Question: I have a game that effectively has two paddles in it, and I've got it working set up so that either the players or an AI can control either paddle. However, I'm trying to figure out how to get my AI to actually smoothly run after the ball and catch it, instead of simply brute-forcing it with a basic "Direction of Ball" = Opposite direction AI moves.
In order to do so, I'm trying to write some code that will allow the AI to predict where it will land, when the ball is in it's court or going to be. It's not going that well. This is a diagram of what I want to achieve:

So, I've been studying Unity3D and came up with this:
'''
Vector3 BallMinder = BallPosition.gameObject.rigidbody.velocity;
float BallX = BallMinder.x;
float BallY = BallMinder.y * Time.deltaTime;
float GroundHitPointX = (BallY + BallX);
Vector3 BallImpactPoint = new Vector3 (GroundHitPointX, 0, 0);
Debug.Log (BallImpactPoint);
Debug.DrawRay (BallImpactPoint, Vector3.up, Color.green);
'''
However, I feel like I've oversimplified it or forgotten something. My calculations are way off, and the ray isn't showing up where it should, if it does at all. What have I gotten wrong?
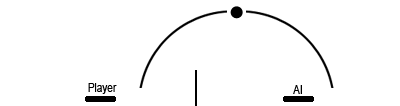
Answer: essentialy you apply gravity to the ball at every step to make it seem natural something like this:
ball is at your position ready to be trown
'''
ball.x = 20;
ball.y = 10;
xVelocity = 0;
yVelocity = 0;
gravity = 0.1;
'''
you trow the ball
When you trow the ball you set xVelocity to a constant lets say 1 and yVelocity to 5. So:
'''
xVelocity = 1;
yVelocity = 5;
ball.x+=xVelocity;
ball.y+=yVelocity; //to start the ball moving
'''
Now in the gameloop you calculate the ball position like this:
'''
tick
{
if(ball.y > 10) //if the ball is off the ground (i asume 10 is ground)
{
ball.x+=xVelocity;
ball.y+=yVelocity;
yVelocity-=gravity;
}
}
'''
with this the ball should fly in a perfect arc now to calculate the landing zone you can simply do the same thing again with dummy numbers
'''
while(dummyBall.y > 10)
{
dummyBall.x+=xVelocity;
dummyBall.y+=yVelocity;
yVelocity-=gravity;
}
landingPosX = dummyBall.x;
'''
You will probably need to tweak the numbers but if i remember everything correctly it should work something like this. Hope it make sense